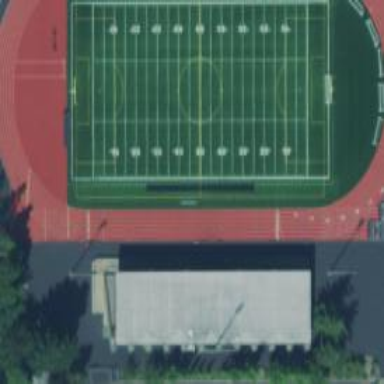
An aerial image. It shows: Pitch with artificial turf used for American football and soccer.